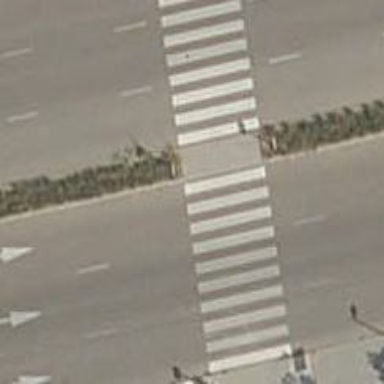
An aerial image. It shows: Uncontrolled road crossing.